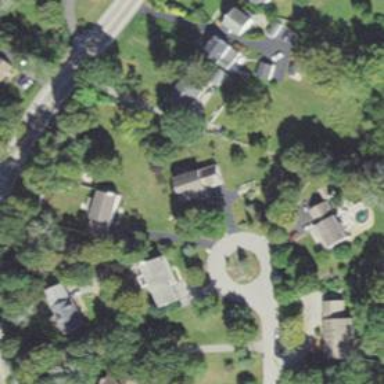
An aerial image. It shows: Residential driveway used as service road.